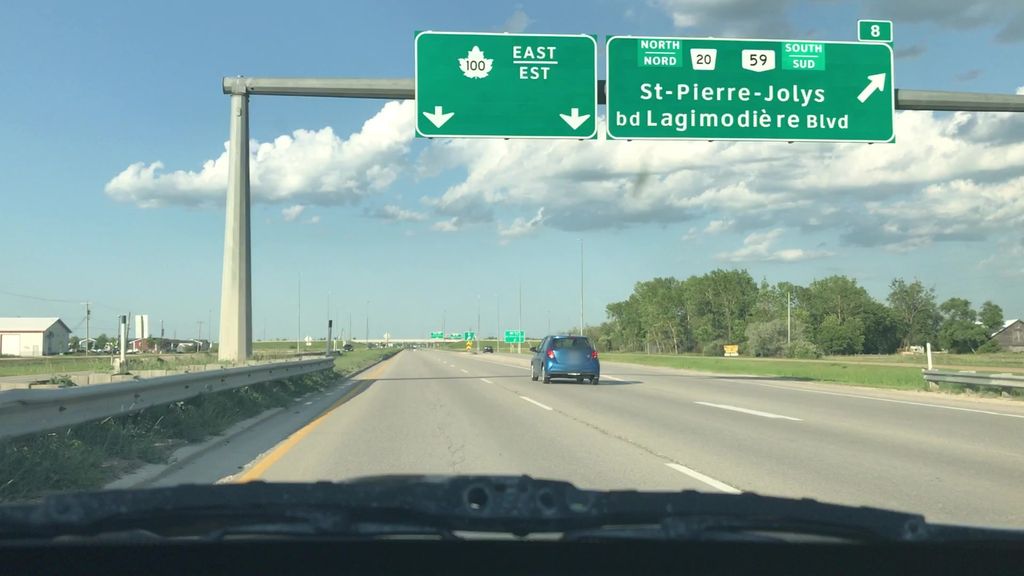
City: winnipeg